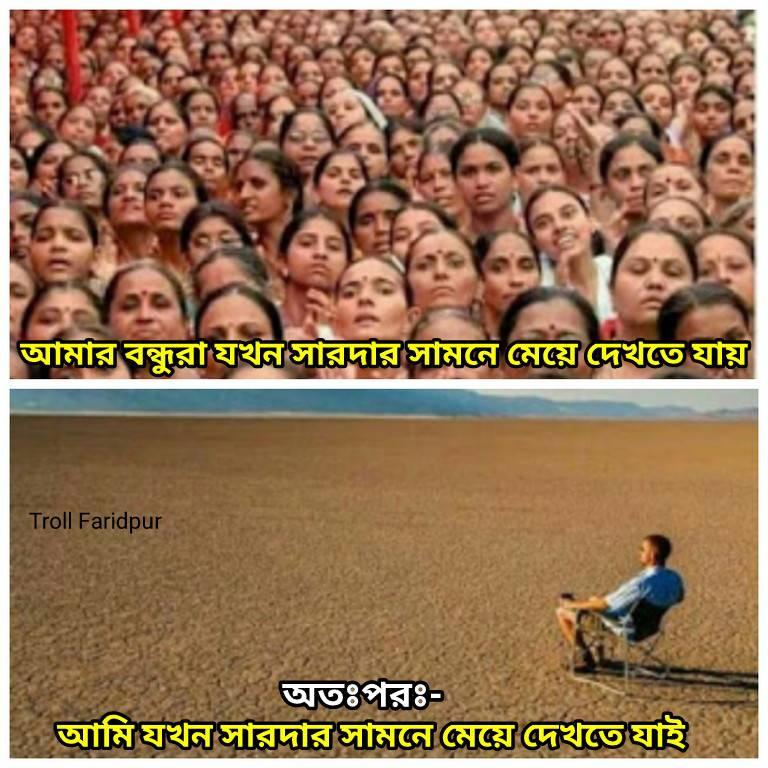
Caption: আমার বন্ধুরা যখন সারদার সামনে মেয়ে দেখতে যায়      অতঃপর -   আমি যখন সারদার সামনে মেয়ে দেখতে যাই
Label: non-hate